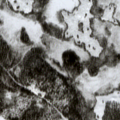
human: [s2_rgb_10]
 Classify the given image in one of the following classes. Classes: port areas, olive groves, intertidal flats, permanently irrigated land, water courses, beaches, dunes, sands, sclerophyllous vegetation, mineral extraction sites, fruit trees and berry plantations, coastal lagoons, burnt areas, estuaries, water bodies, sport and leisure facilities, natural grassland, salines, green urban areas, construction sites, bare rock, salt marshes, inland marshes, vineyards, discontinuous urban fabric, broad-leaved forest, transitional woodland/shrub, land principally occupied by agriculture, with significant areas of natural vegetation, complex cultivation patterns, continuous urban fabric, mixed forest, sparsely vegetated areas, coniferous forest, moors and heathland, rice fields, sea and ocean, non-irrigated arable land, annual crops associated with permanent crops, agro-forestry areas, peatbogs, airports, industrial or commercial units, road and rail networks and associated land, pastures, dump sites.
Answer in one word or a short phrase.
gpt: coniferous forest, transitional woodland/shrub, peatbogs